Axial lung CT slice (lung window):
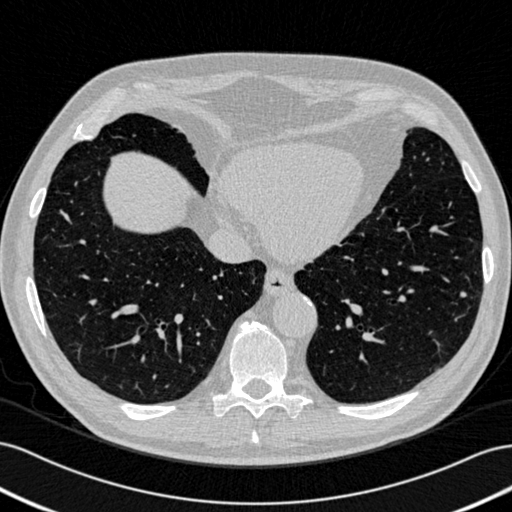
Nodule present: yes
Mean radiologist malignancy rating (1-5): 2.25